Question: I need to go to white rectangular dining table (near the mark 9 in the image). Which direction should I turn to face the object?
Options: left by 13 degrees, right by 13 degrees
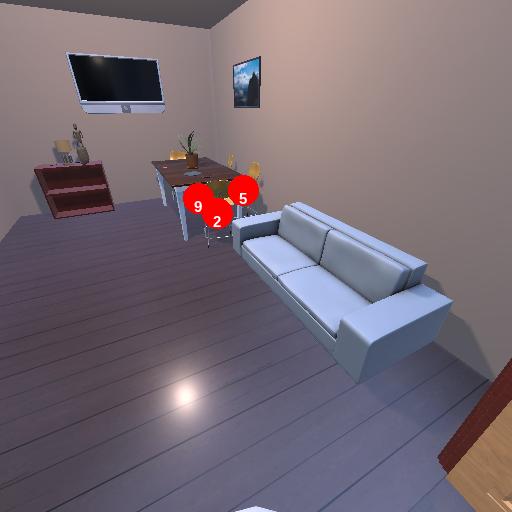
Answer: left by 13 degrees